Question: I want to find the Median of a column in my datatable and I am getting 'System.InvalidCastException' error in my console application, is there any way to sort this out?
datatable

'''
Program p = new Program();
double med=p.GetMedianFromDataTable(csvData, "Data Value");
public double GetMedianFromDataTable(DataTable dt, string columnName)
{
//extract data from datacolumn and build and a double array
double[] values =
Array.ConvertAll<DataRow, double>(
dt.Select(),
delegate (DataRow row) { return (double)row[columnName]; } //getting error here
);
return GetMedianFromArray(values);
}
public double GetMedianFromArray(double[] values)
{
double median;
//sort the array
Array.Sort(values);
if (values.Length % 2 != 0)
{
median = values[values.Length / 2];
}
else
{
int middle = values.Length / 2;
double first = values[middle];
double second = values[middle - 1];
median = (first + second) / 2;
}
return median;
}
'''
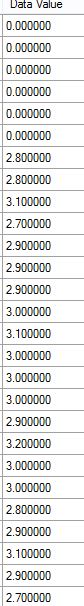
Answer: The exception is telling you that not all the values are doubles. I'm guessing that the values in your data table are strings since the question does not make that clear. This linq statement will pick out the values that are doubles and convert them. Note this uses inline declaration of variable for tryparse, which won't work on older C# compilers)
'''
double[] values = dt.Rows.OfType<DataRow>()
.Select(dr=>dr[columnName].ToString())
.Where(v=>double.TryParse(v, out double ignore))
.Select(v=>double.Parse(v))
.ToArray();
'''